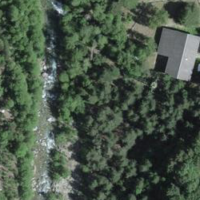
EUNIS habitat code: 32
Species observed at this site:
Motacilla cinerea
Turdus philomelos
Lophophanes cristatus
Sturnus vulgaris
Dendrocopos major
Turdus viscivorus
Fringilla coelebs
Aegithalos caudatus
Passer domesticus
Coloeus monedula
Sylvia atricapilla
Ptyonoprogne rupestris
Cephalanthera longifolia
Carduelis carduelis
Turdus merula
Parus major
Turdus pilaris
Pica pica
Certhia familiaris
Garrulus glandarius
Columba livia
Cinclus cinclus
Pyrrhocorax graculus
Picus viridis
Motacilla alba
Periparus ater